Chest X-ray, PA view. Patient: 46 years old, sex M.
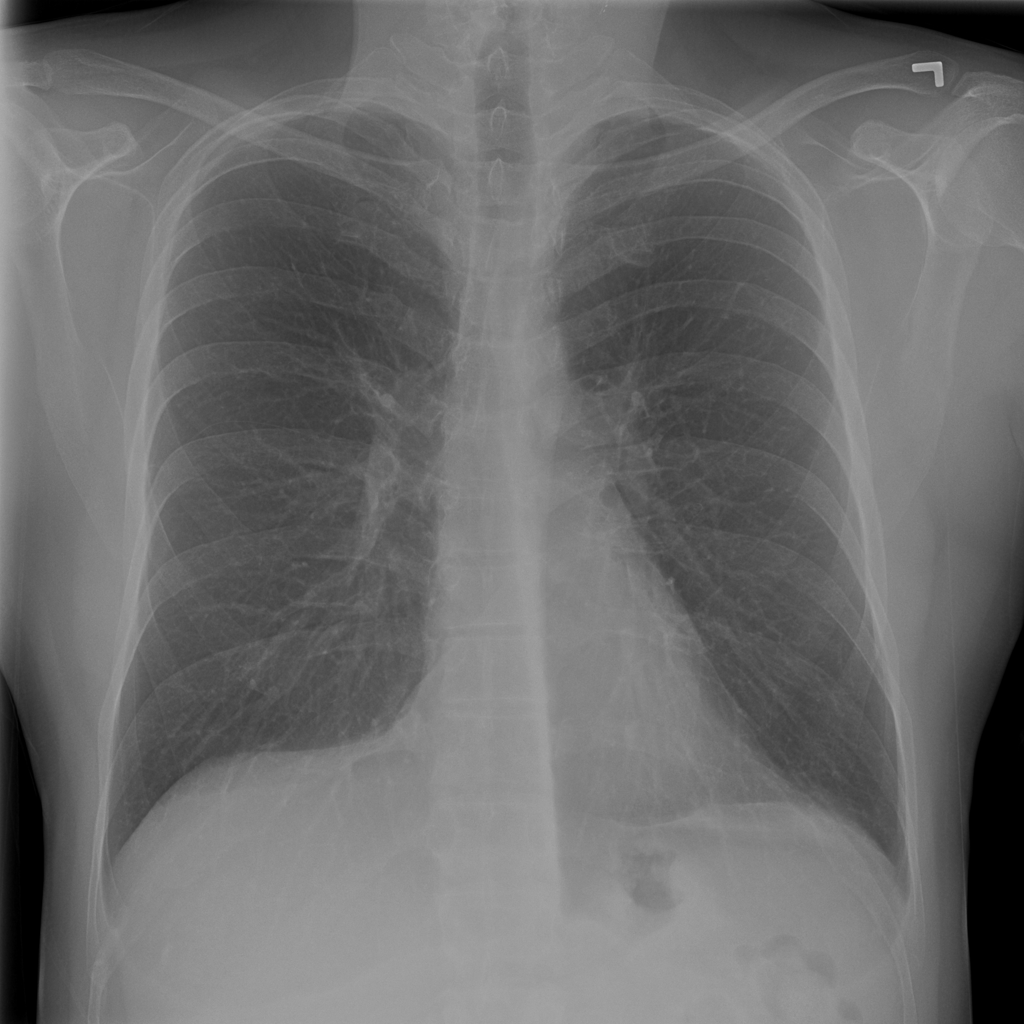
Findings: No Finding